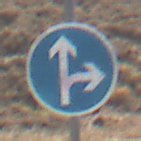
Verkehrszeichen: VorgeschriebeneFahrtrichtungGeradeausOderRechts
Umgebung: Outdoor, RoadRail
Tageszeit: Midday
Wetter: Clear
Licht: Natural
Jahreszeit: Summer
Kontrast: HighContrast